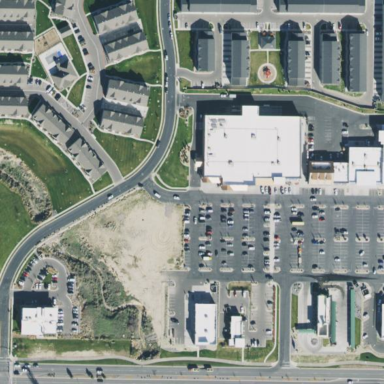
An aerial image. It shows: Retail area.